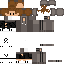
A male human skin with medium skin, wearing brown long hair dressed in a blue hoodie and black pants, featuring a closed mouth.